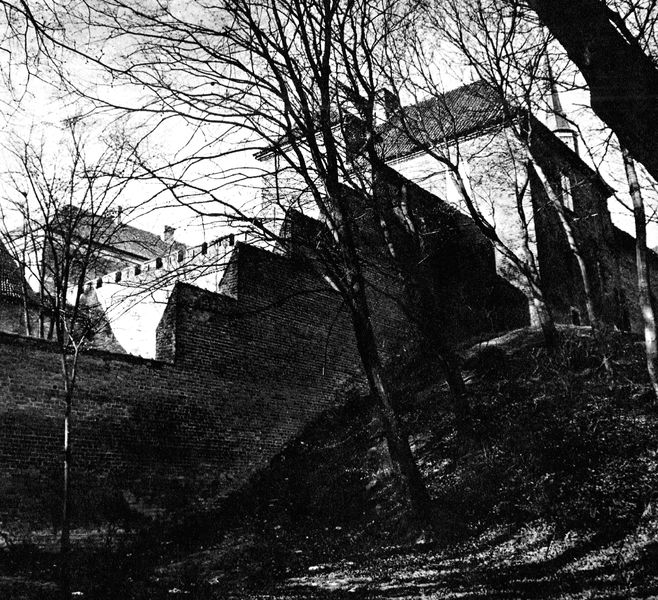
Titel: Olsztyn, Kathedrale Frombork (Frauenburg)
Standort: Olsztyn, Frombork (EU - PL - Ermland)
Schlagwörter: baum, dunkel, bäume, äste, licht, dach, gebäude, haus, stein, wald, turm, hang, mauer, gelände, backstein, winter, stufen, zinnen, foto, fotografie, photographie, burg, festung, mauerwerk, schwarz-weiß, photo, wall, gestuft, burgfried, stain, umgrenzung